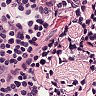
Metastatic tissue present: no